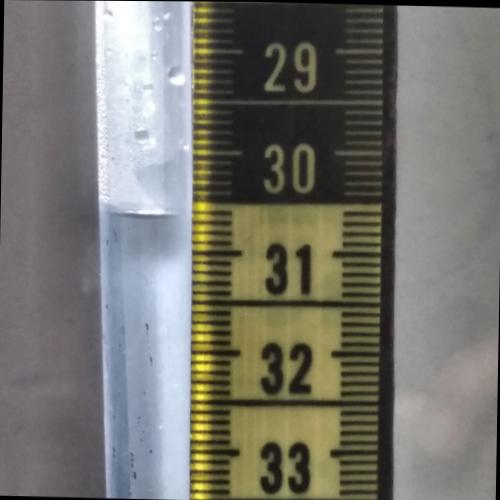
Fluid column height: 30.6 cm